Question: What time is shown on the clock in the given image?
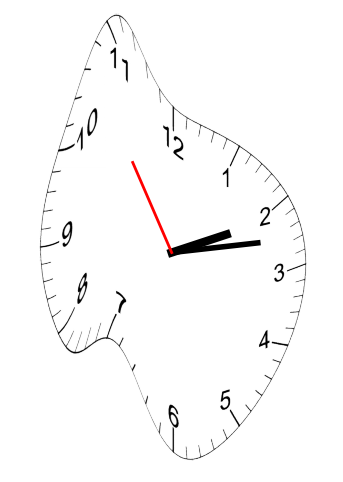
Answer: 02:12:54